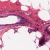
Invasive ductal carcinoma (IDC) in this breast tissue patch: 0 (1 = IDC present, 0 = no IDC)